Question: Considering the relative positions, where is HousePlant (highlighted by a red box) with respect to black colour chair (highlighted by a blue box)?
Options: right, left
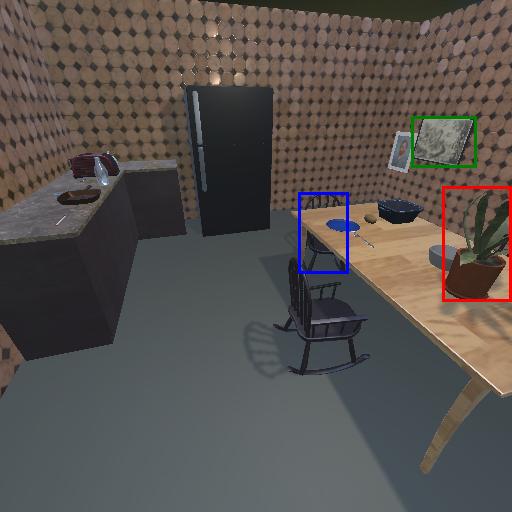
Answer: right